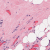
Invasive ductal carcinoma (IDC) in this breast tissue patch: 0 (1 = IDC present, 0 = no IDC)